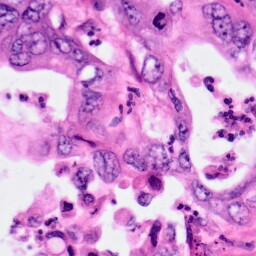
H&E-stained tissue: Pancreatic